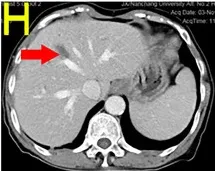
CECT, HE, and Immunohistochemistry for Case 2. (H) Significant reduction in a second intrahepatic mass after 5 months of treatment.
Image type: radiology (ct)